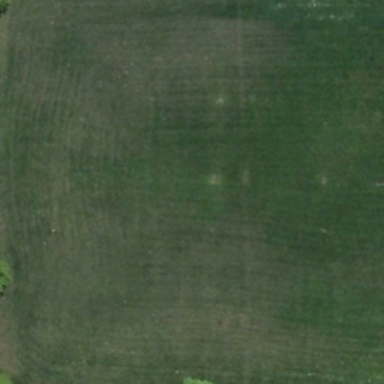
There are some trees growing around the meadow .